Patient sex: F
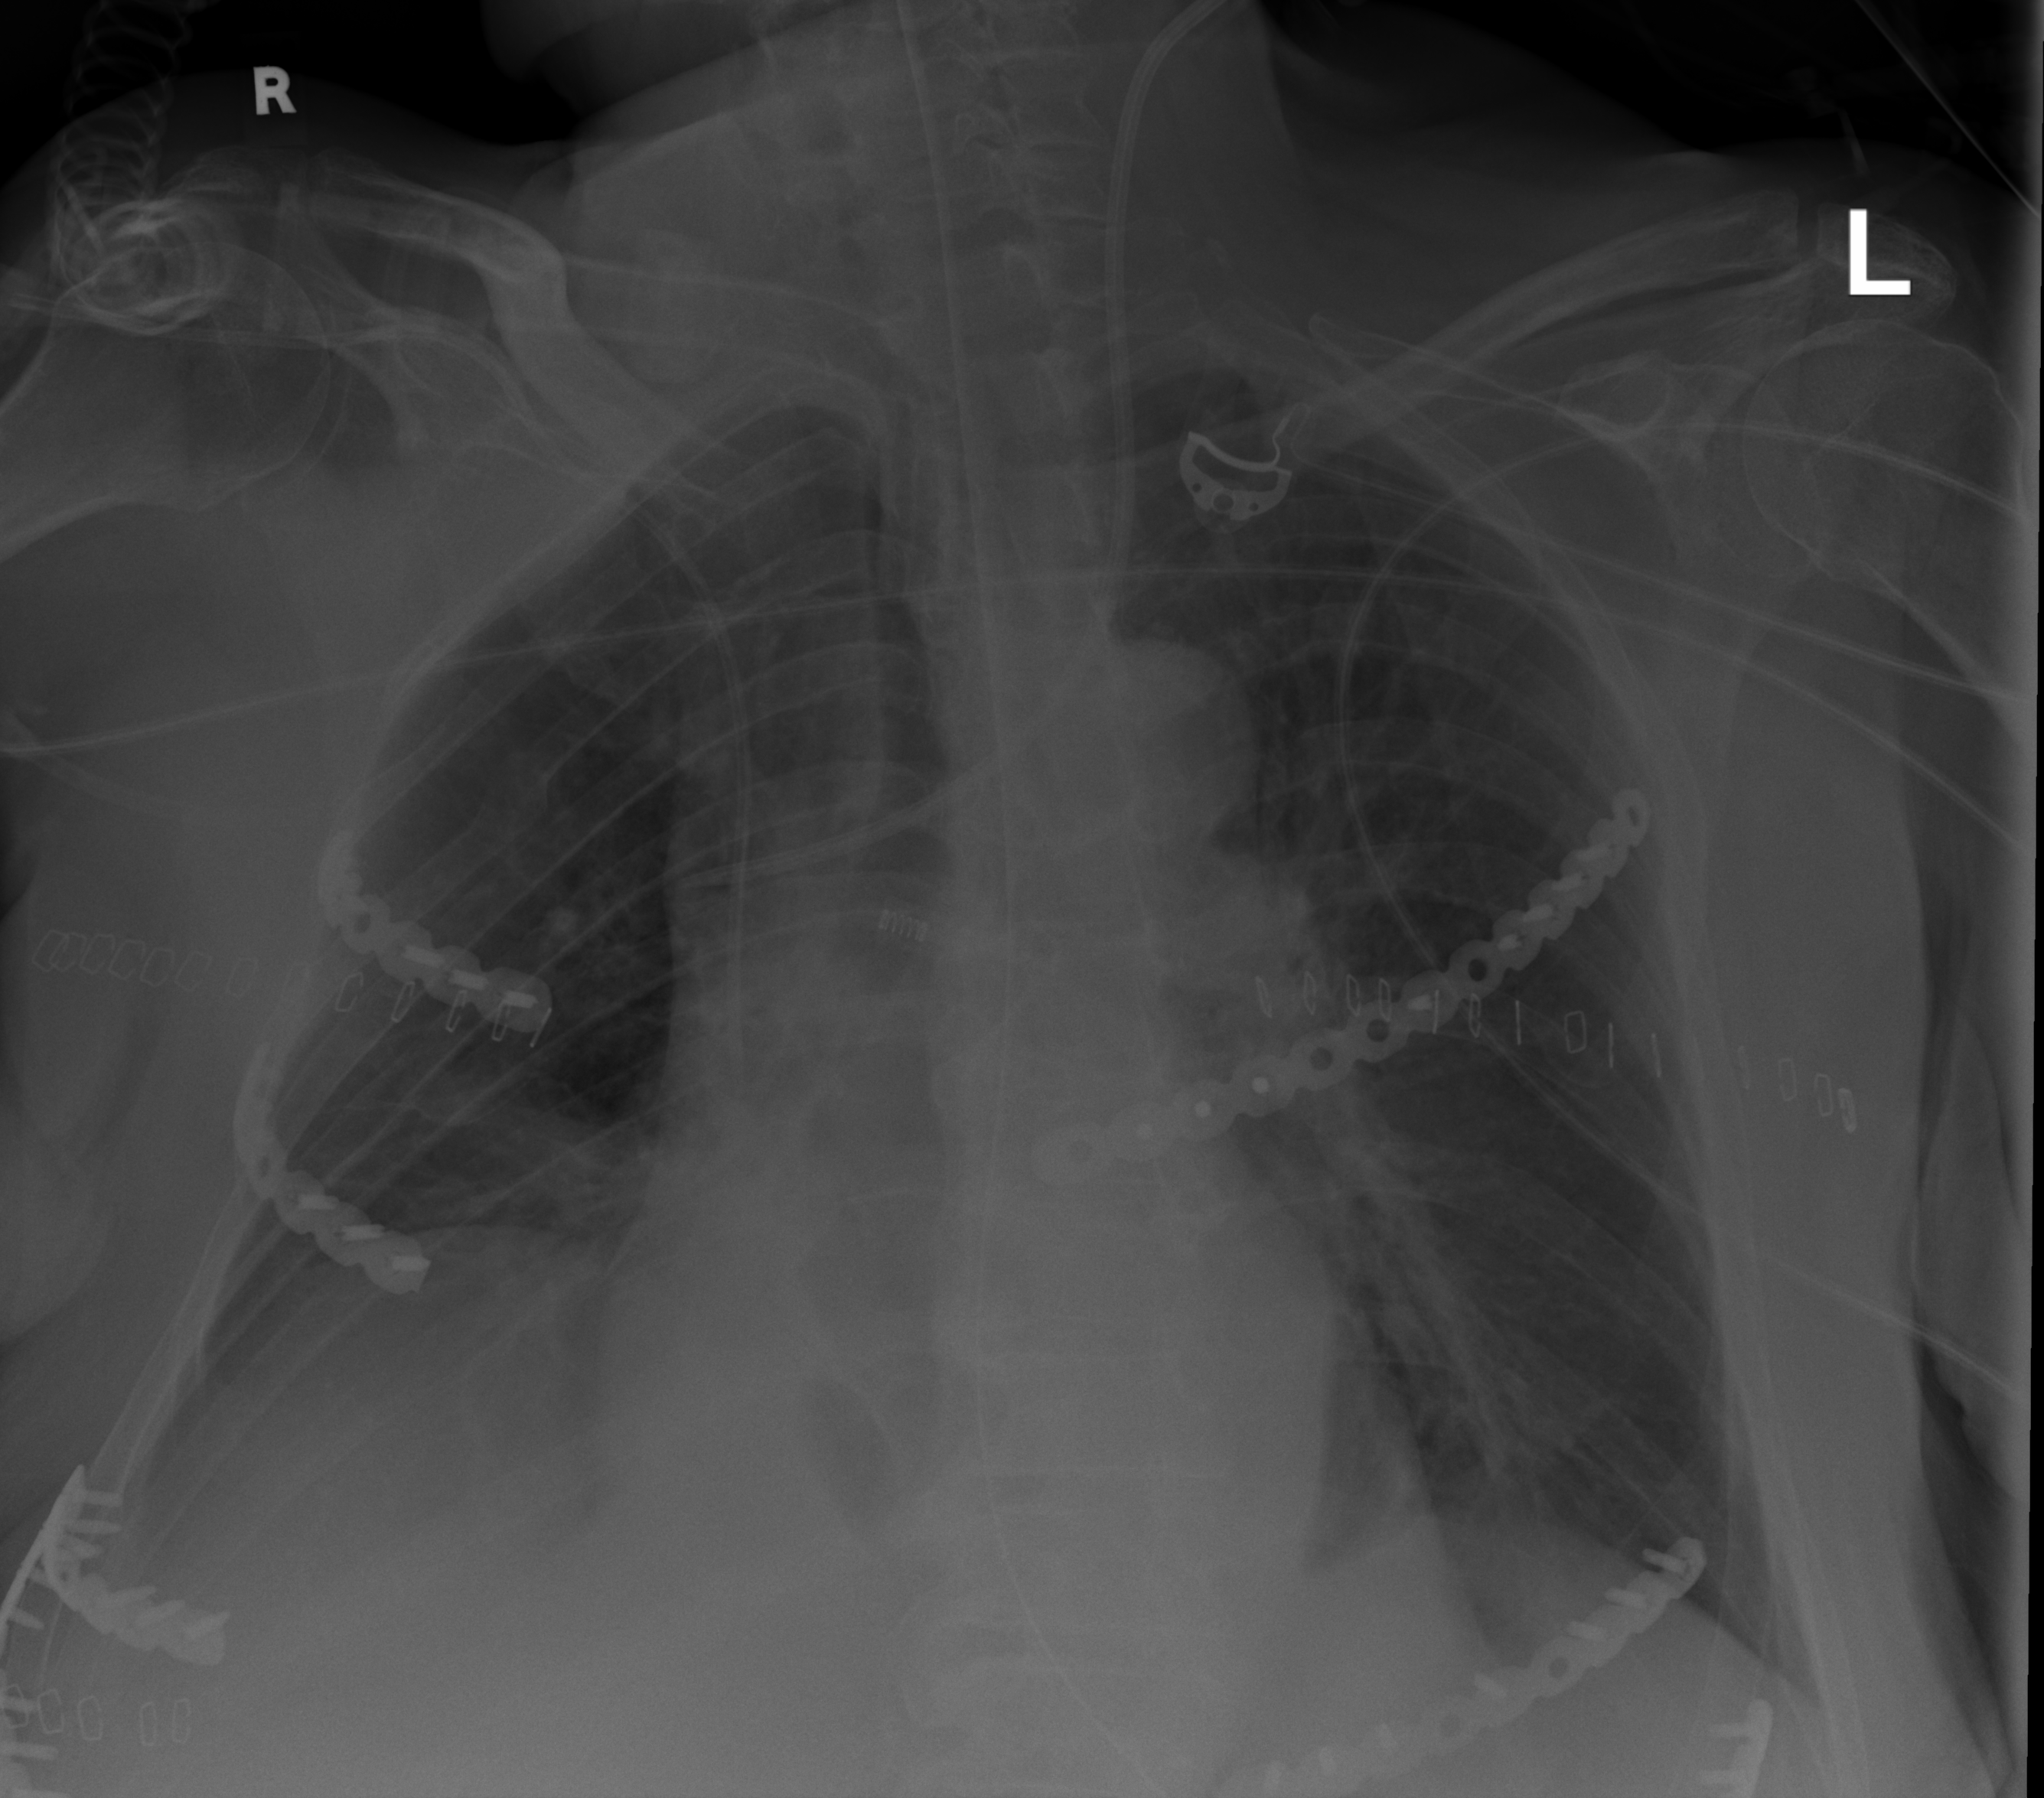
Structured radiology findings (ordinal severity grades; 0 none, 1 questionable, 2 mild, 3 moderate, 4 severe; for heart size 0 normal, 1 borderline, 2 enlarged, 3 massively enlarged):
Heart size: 1
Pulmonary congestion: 0
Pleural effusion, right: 1
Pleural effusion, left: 0
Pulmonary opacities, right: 2
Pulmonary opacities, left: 0
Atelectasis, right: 2
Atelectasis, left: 2